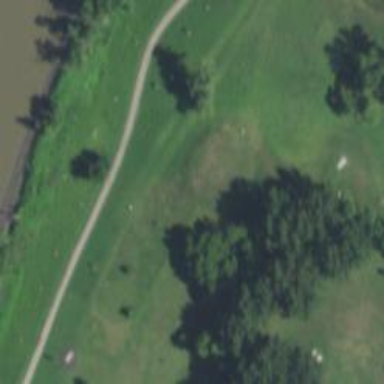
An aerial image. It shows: Disc golf hole.